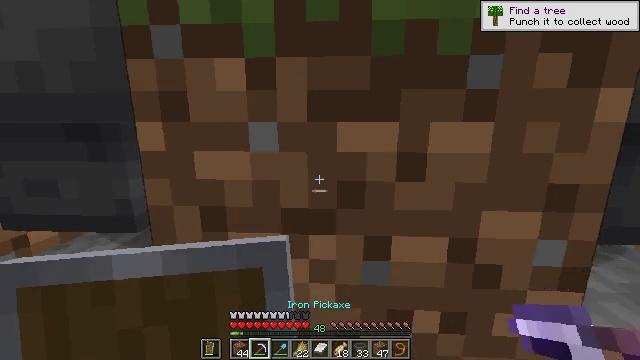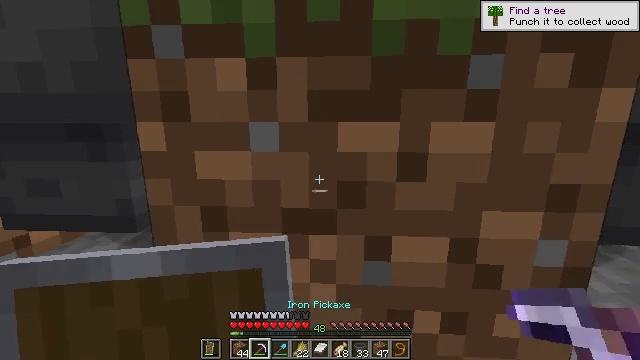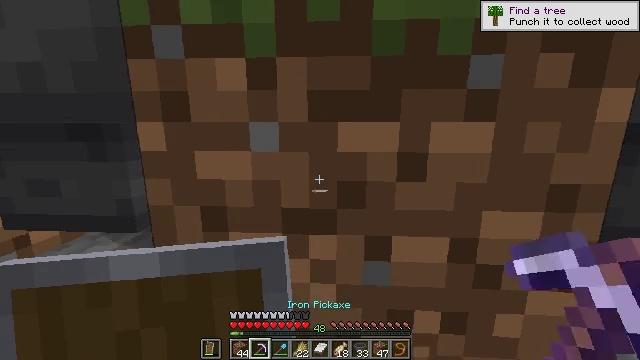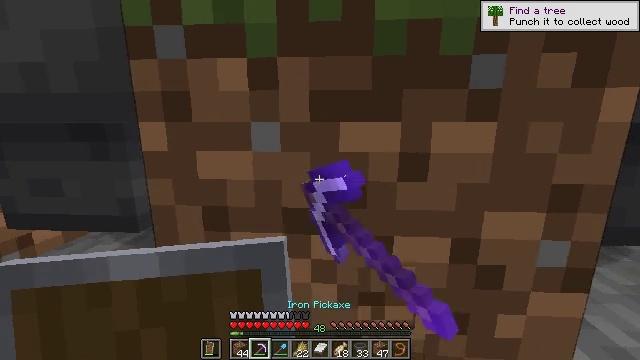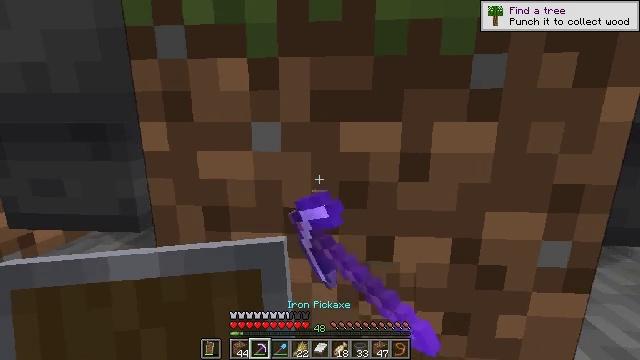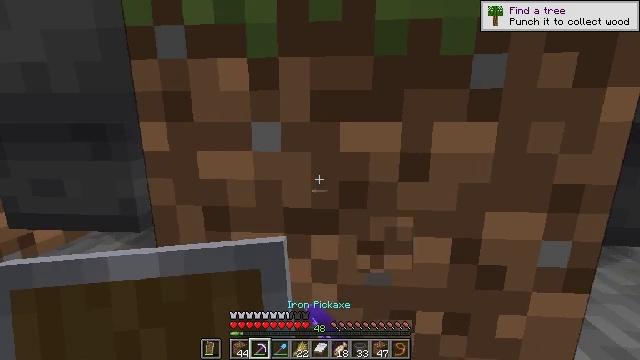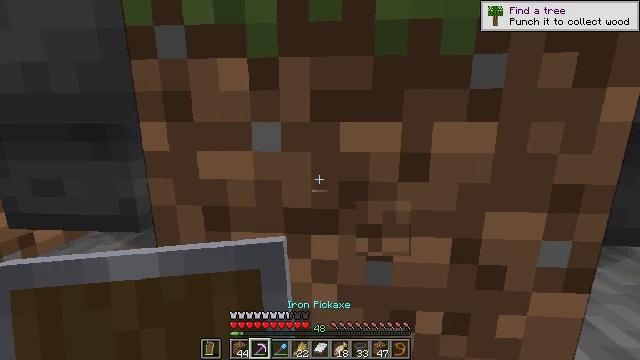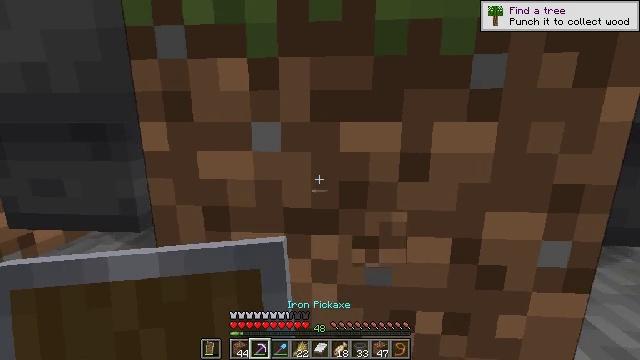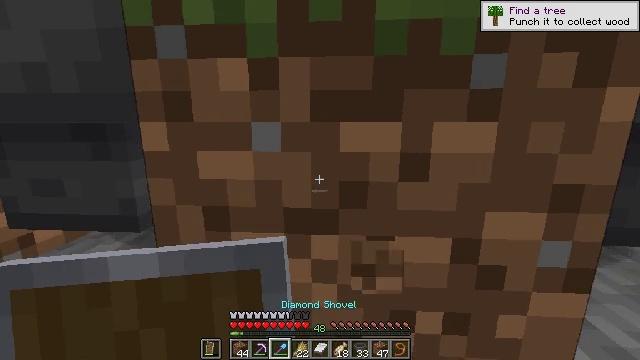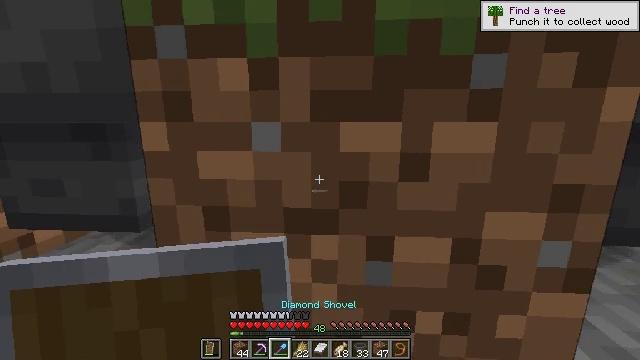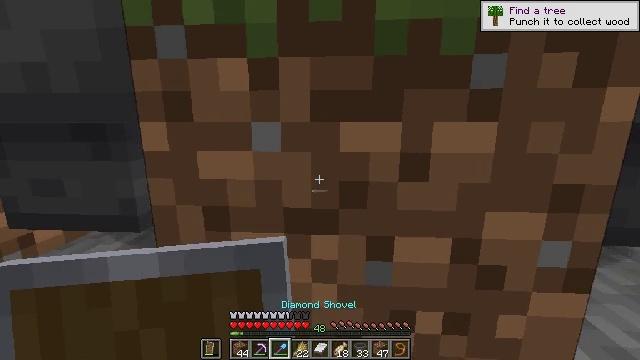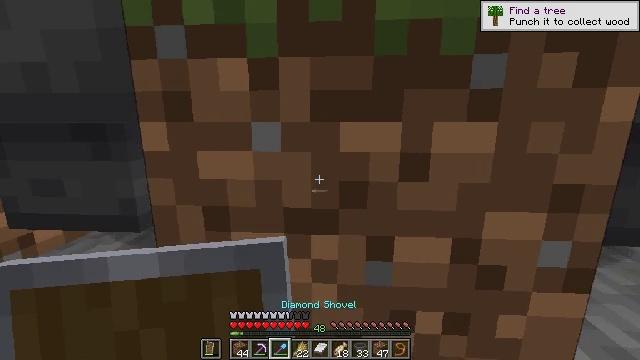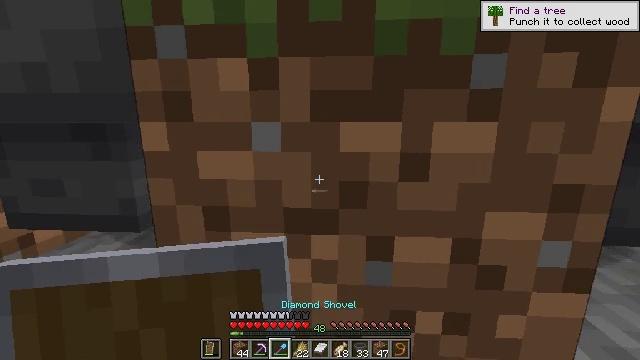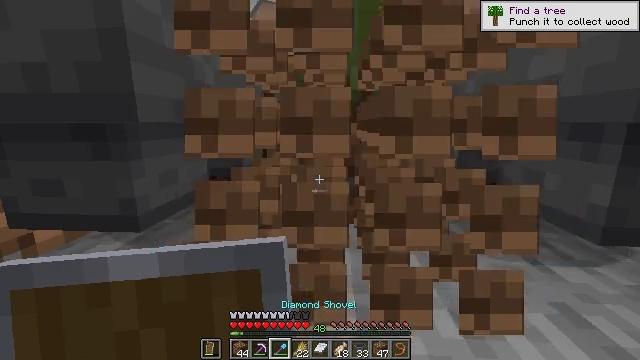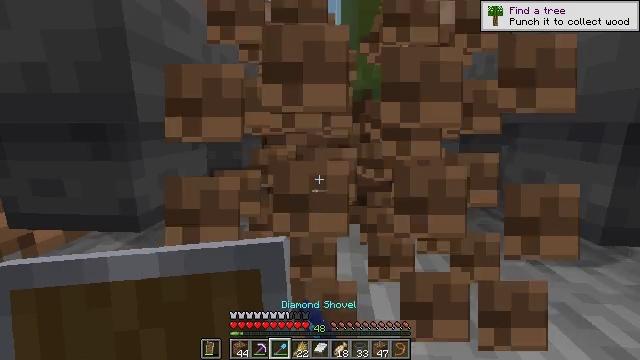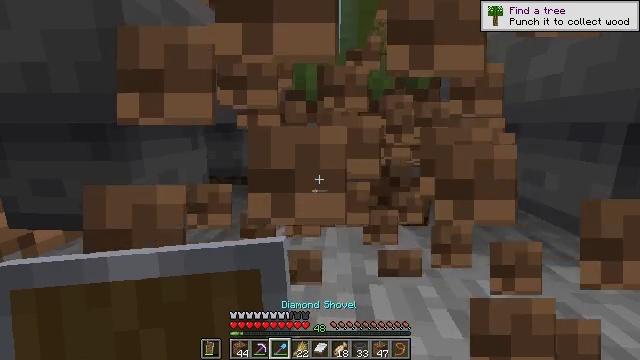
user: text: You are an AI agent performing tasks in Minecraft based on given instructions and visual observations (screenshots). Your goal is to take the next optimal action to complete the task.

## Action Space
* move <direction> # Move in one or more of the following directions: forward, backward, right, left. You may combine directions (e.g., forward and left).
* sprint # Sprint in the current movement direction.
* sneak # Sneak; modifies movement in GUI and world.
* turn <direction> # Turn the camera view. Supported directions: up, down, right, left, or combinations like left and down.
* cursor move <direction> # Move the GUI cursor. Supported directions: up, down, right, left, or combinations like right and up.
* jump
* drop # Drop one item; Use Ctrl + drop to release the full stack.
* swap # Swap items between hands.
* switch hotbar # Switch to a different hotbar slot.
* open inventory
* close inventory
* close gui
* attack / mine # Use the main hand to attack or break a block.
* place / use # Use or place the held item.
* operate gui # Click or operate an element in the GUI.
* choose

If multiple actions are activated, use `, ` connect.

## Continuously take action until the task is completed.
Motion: motion action
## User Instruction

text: Dig up the grass block for dirt.
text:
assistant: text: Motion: no_op
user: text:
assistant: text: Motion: attack / mine
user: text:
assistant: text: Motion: attack / mine
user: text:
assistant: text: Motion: no_op
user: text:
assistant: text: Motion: no_op
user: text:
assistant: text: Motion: no_op
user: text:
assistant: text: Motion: no_op
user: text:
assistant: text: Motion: no_op
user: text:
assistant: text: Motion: no_op
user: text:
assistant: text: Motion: no_op
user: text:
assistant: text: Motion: no_op
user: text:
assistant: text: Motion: no_op
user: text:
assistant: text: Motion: attack / mine
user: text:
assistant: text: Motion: no_op
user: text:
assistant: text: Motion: no_op
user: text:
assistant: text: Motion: no_op
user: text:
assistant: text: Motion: no_op
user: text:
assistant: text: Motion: no_op
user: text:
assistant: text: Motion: no_op
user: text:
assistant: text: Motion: no_op
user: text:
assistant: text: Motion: no_op
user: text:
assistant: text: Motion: no_op
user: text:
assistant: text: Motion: turn down
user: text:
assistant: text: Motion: no_op
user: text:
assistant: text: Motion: attack / mine
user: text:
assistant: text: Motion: turn down, attack / mine
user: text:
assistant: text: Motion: turn down
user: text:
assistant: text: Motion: turn down
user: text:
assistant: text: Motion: turn right and down
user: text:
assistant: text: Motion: no_op